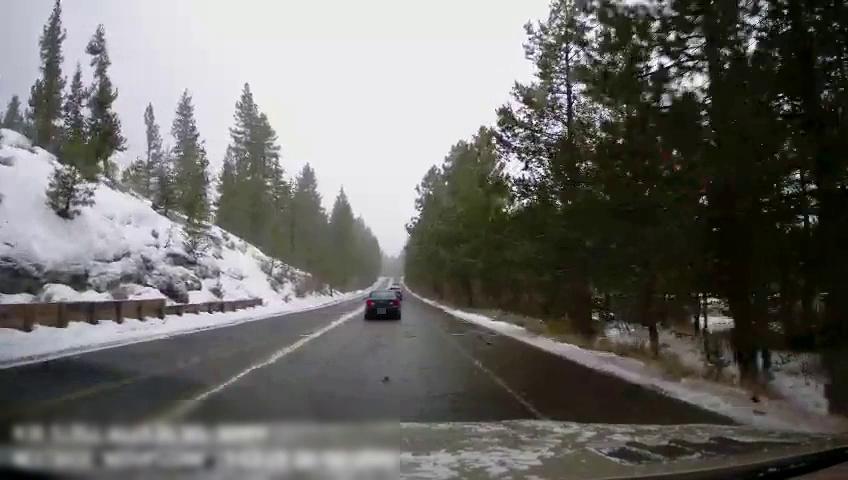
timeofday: Day
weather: Snowy
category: Drivable Space
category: Vehicles | Car
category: Lanes | Opposite Lane
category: Lanes | Opposite Lane
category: Lanes | Current Lane